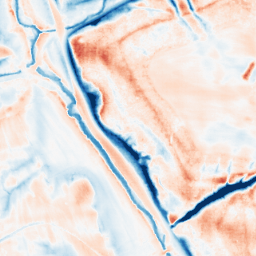
Category: trend_removal
Decomposition family: local_polynomial
Decomposition parameters: window_size: 31
degree: 3
Upsampling method: sinc_blackman
Upsampling parameters: scale: 2
kernel_size: 4
Upsampling scale: 2